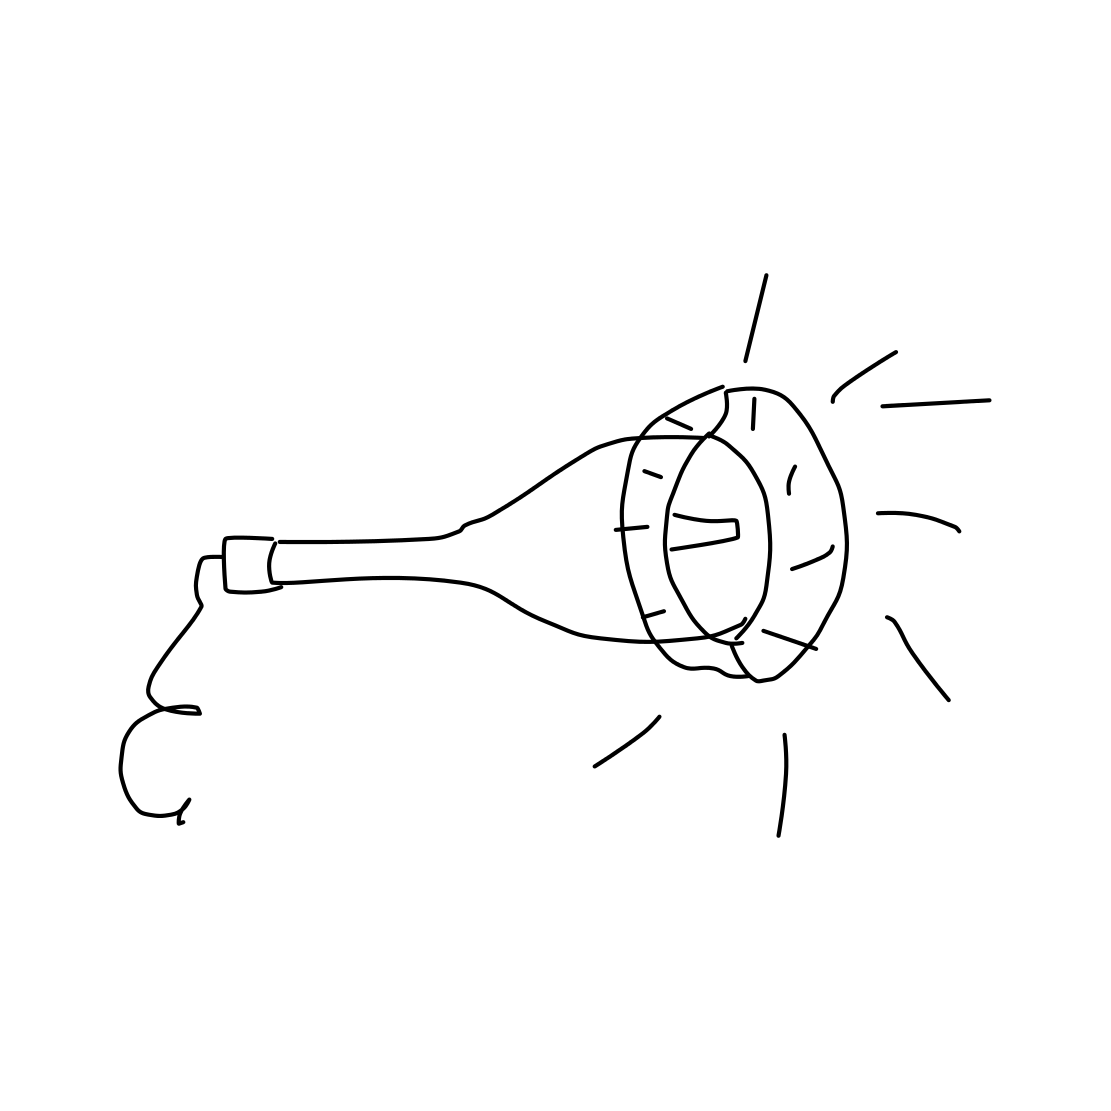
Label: loudspeaker